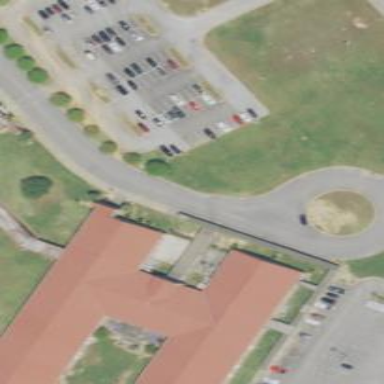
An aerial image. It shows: Parking area.